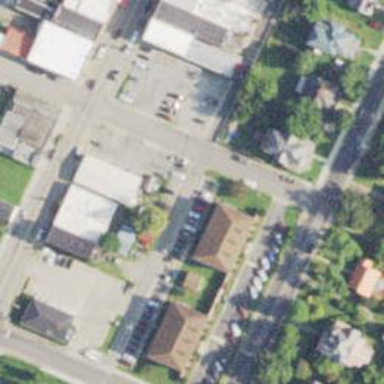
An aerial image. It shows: Alley classified as service road.